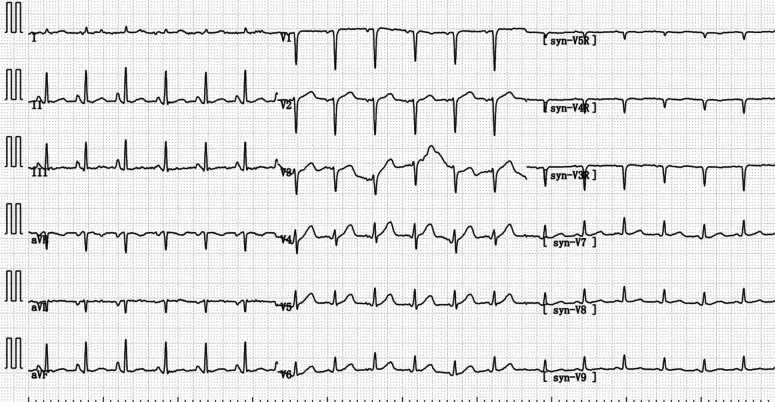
On admission, the electrocardiogram indicated sinus tachycardia; short PR interval; RV1-V3 increases poorly.
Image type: electrography (ekg)